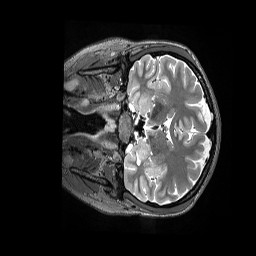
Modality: T2w
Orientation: coronal
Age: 25
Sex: female
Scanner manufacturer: siemens
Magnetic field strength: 3 T
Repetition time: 3.2 s
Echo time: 0.562 s